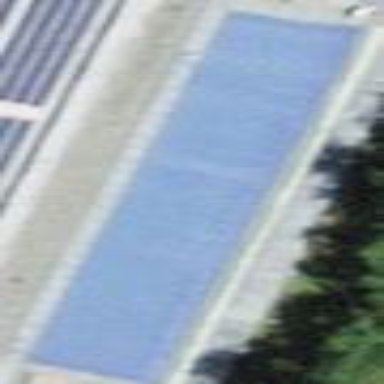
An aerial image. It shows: Swimming pool located in leisure land.